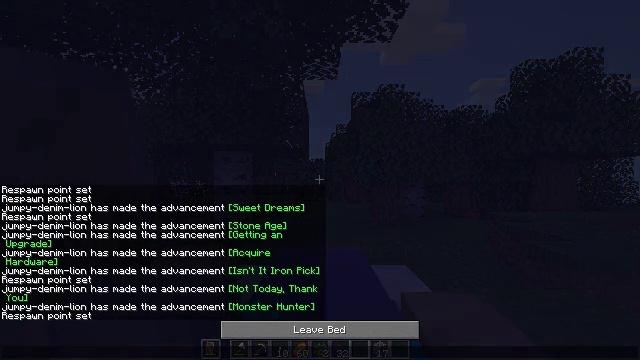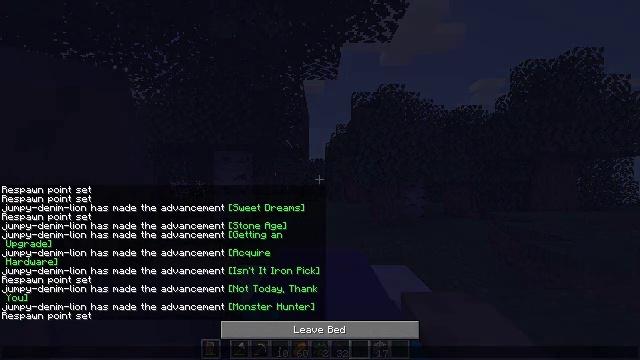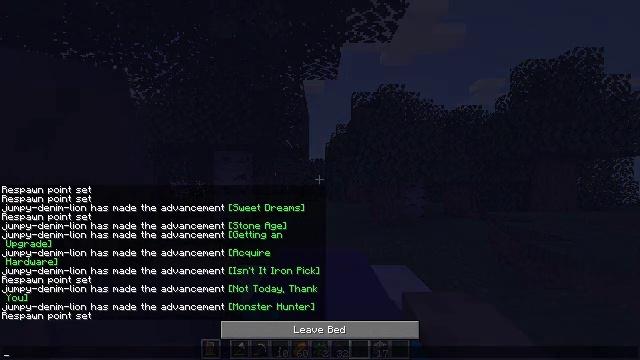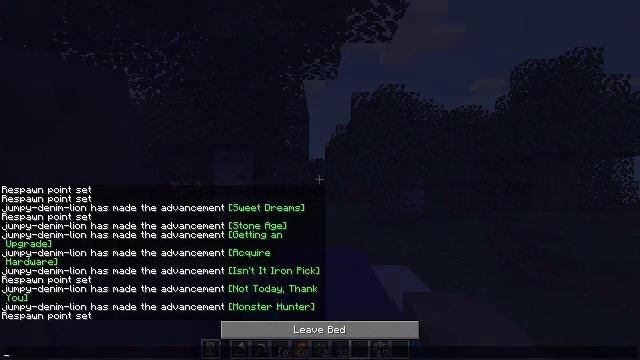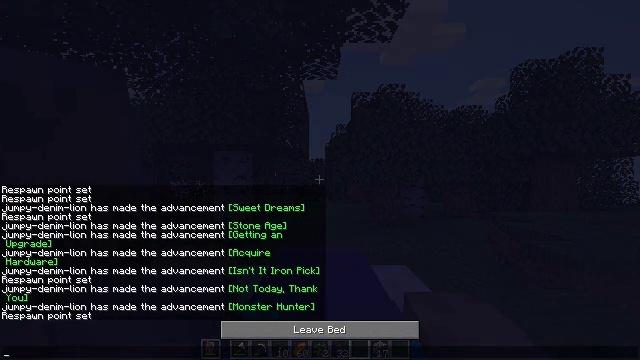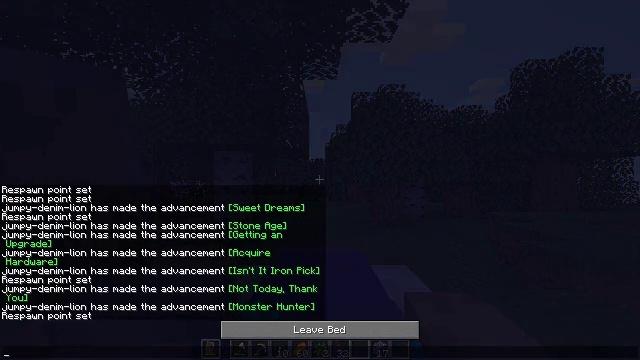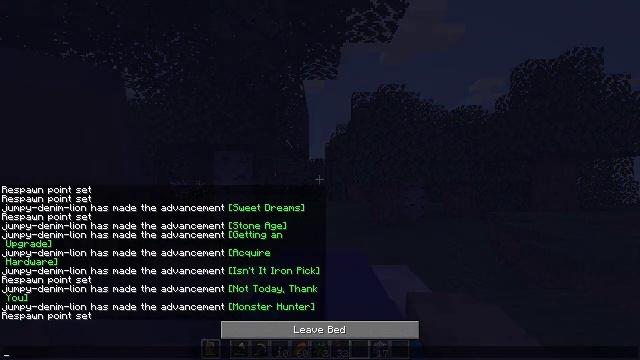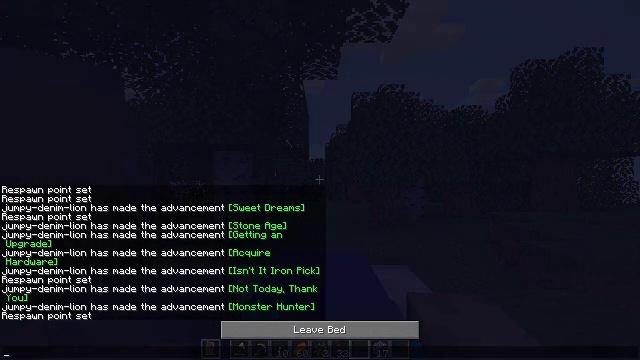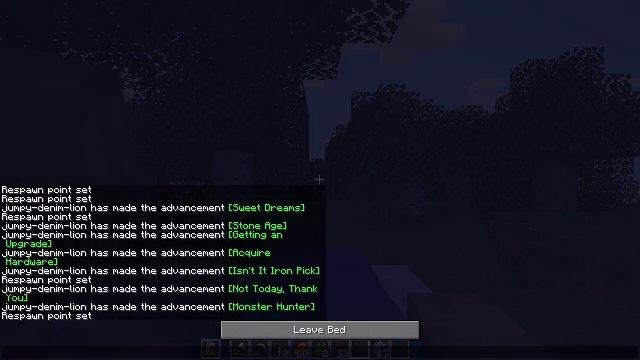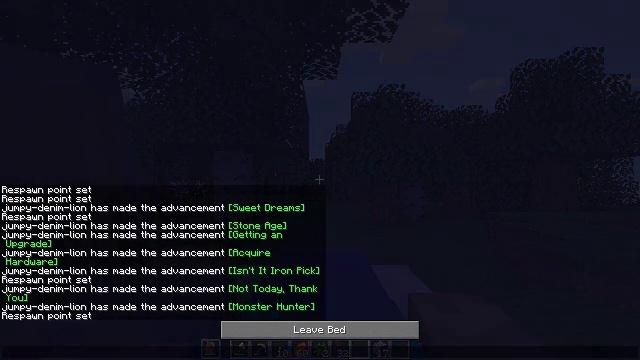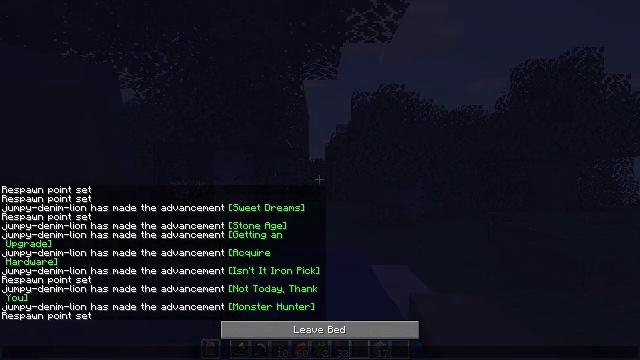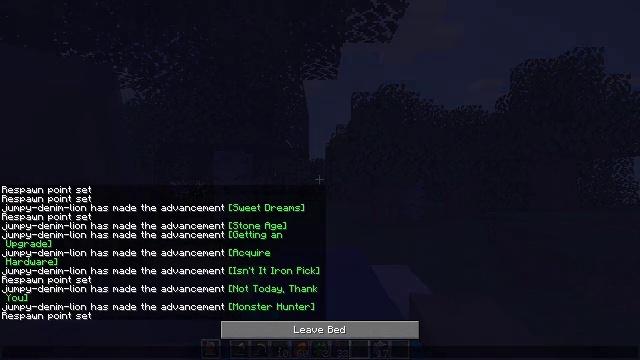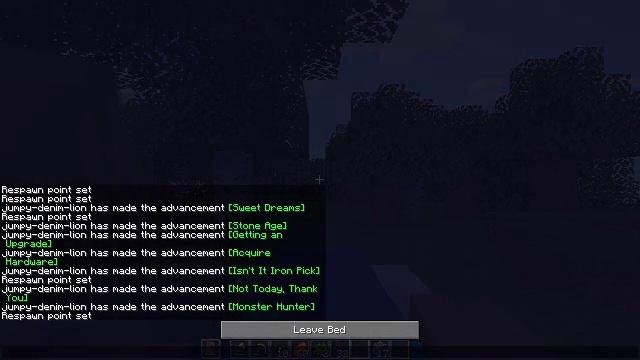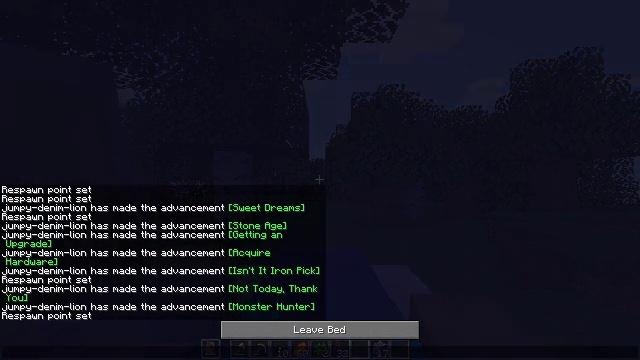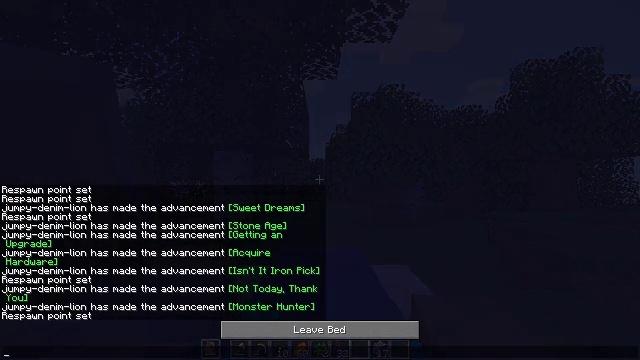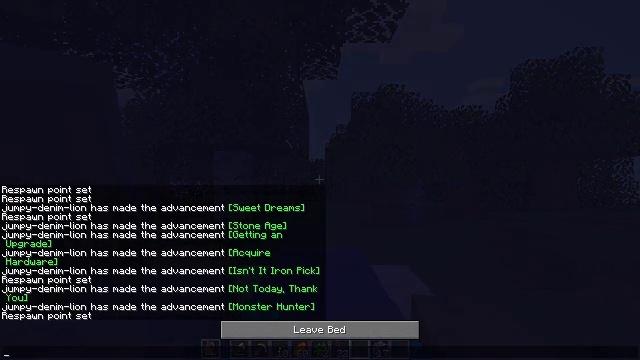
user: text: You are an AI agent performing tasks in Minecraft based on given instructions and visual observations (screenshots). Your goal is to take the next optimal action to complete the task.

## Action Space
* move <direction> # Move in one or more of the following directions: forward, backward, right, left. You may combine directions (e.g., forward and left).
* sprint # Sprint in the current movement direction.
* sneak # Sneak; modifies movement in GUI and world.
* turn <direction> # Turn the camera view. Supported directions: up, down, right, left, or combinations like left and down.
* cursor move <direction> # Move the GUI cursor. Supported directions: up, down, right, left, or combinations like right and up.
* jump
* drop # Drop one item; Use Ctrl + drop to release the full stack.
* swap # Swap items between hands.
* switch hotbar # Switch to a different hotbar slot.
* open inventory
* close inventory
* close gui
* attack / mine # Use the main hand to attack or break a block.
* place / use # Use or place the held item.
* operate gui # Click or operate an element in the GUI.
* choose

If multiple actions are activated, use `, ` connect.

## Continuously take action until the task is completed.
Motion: motion action
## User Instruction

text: Attack the white bed to collect it.
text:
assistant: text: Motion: no_op
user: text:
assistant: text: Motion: no_op
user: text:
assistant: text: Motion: no_op
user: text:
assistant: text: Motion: no_op
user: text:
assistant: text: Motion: no_op
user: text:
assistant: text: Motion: no_op
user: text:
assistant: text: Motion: no_op
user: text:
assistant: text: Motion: no_op
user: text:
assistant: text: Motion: no_op
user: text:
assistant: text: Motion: no_op
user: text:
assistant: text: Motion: no_op
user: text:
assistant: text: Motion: no_op
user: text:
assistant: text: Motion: no_op
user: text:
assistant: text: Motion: no_op
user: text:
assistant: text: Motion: no_op
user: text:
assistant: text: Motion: cursor move left
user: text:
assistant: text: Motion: no_op
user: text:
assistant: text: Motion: no_op
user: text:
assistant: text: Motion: no_op
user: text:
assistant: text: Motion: close gui
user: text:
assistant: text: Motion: no_op
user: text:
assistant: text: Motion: no_op
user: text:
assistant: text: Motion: turn right and up
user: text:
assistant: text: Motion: turn right
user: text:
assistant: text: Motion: no_op
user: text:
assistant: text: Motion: no_op
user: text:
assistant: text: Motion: turn left and down
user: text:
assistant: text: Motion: turn left and down
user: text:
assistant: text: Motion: turn right and down
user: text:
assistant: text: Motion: no_op